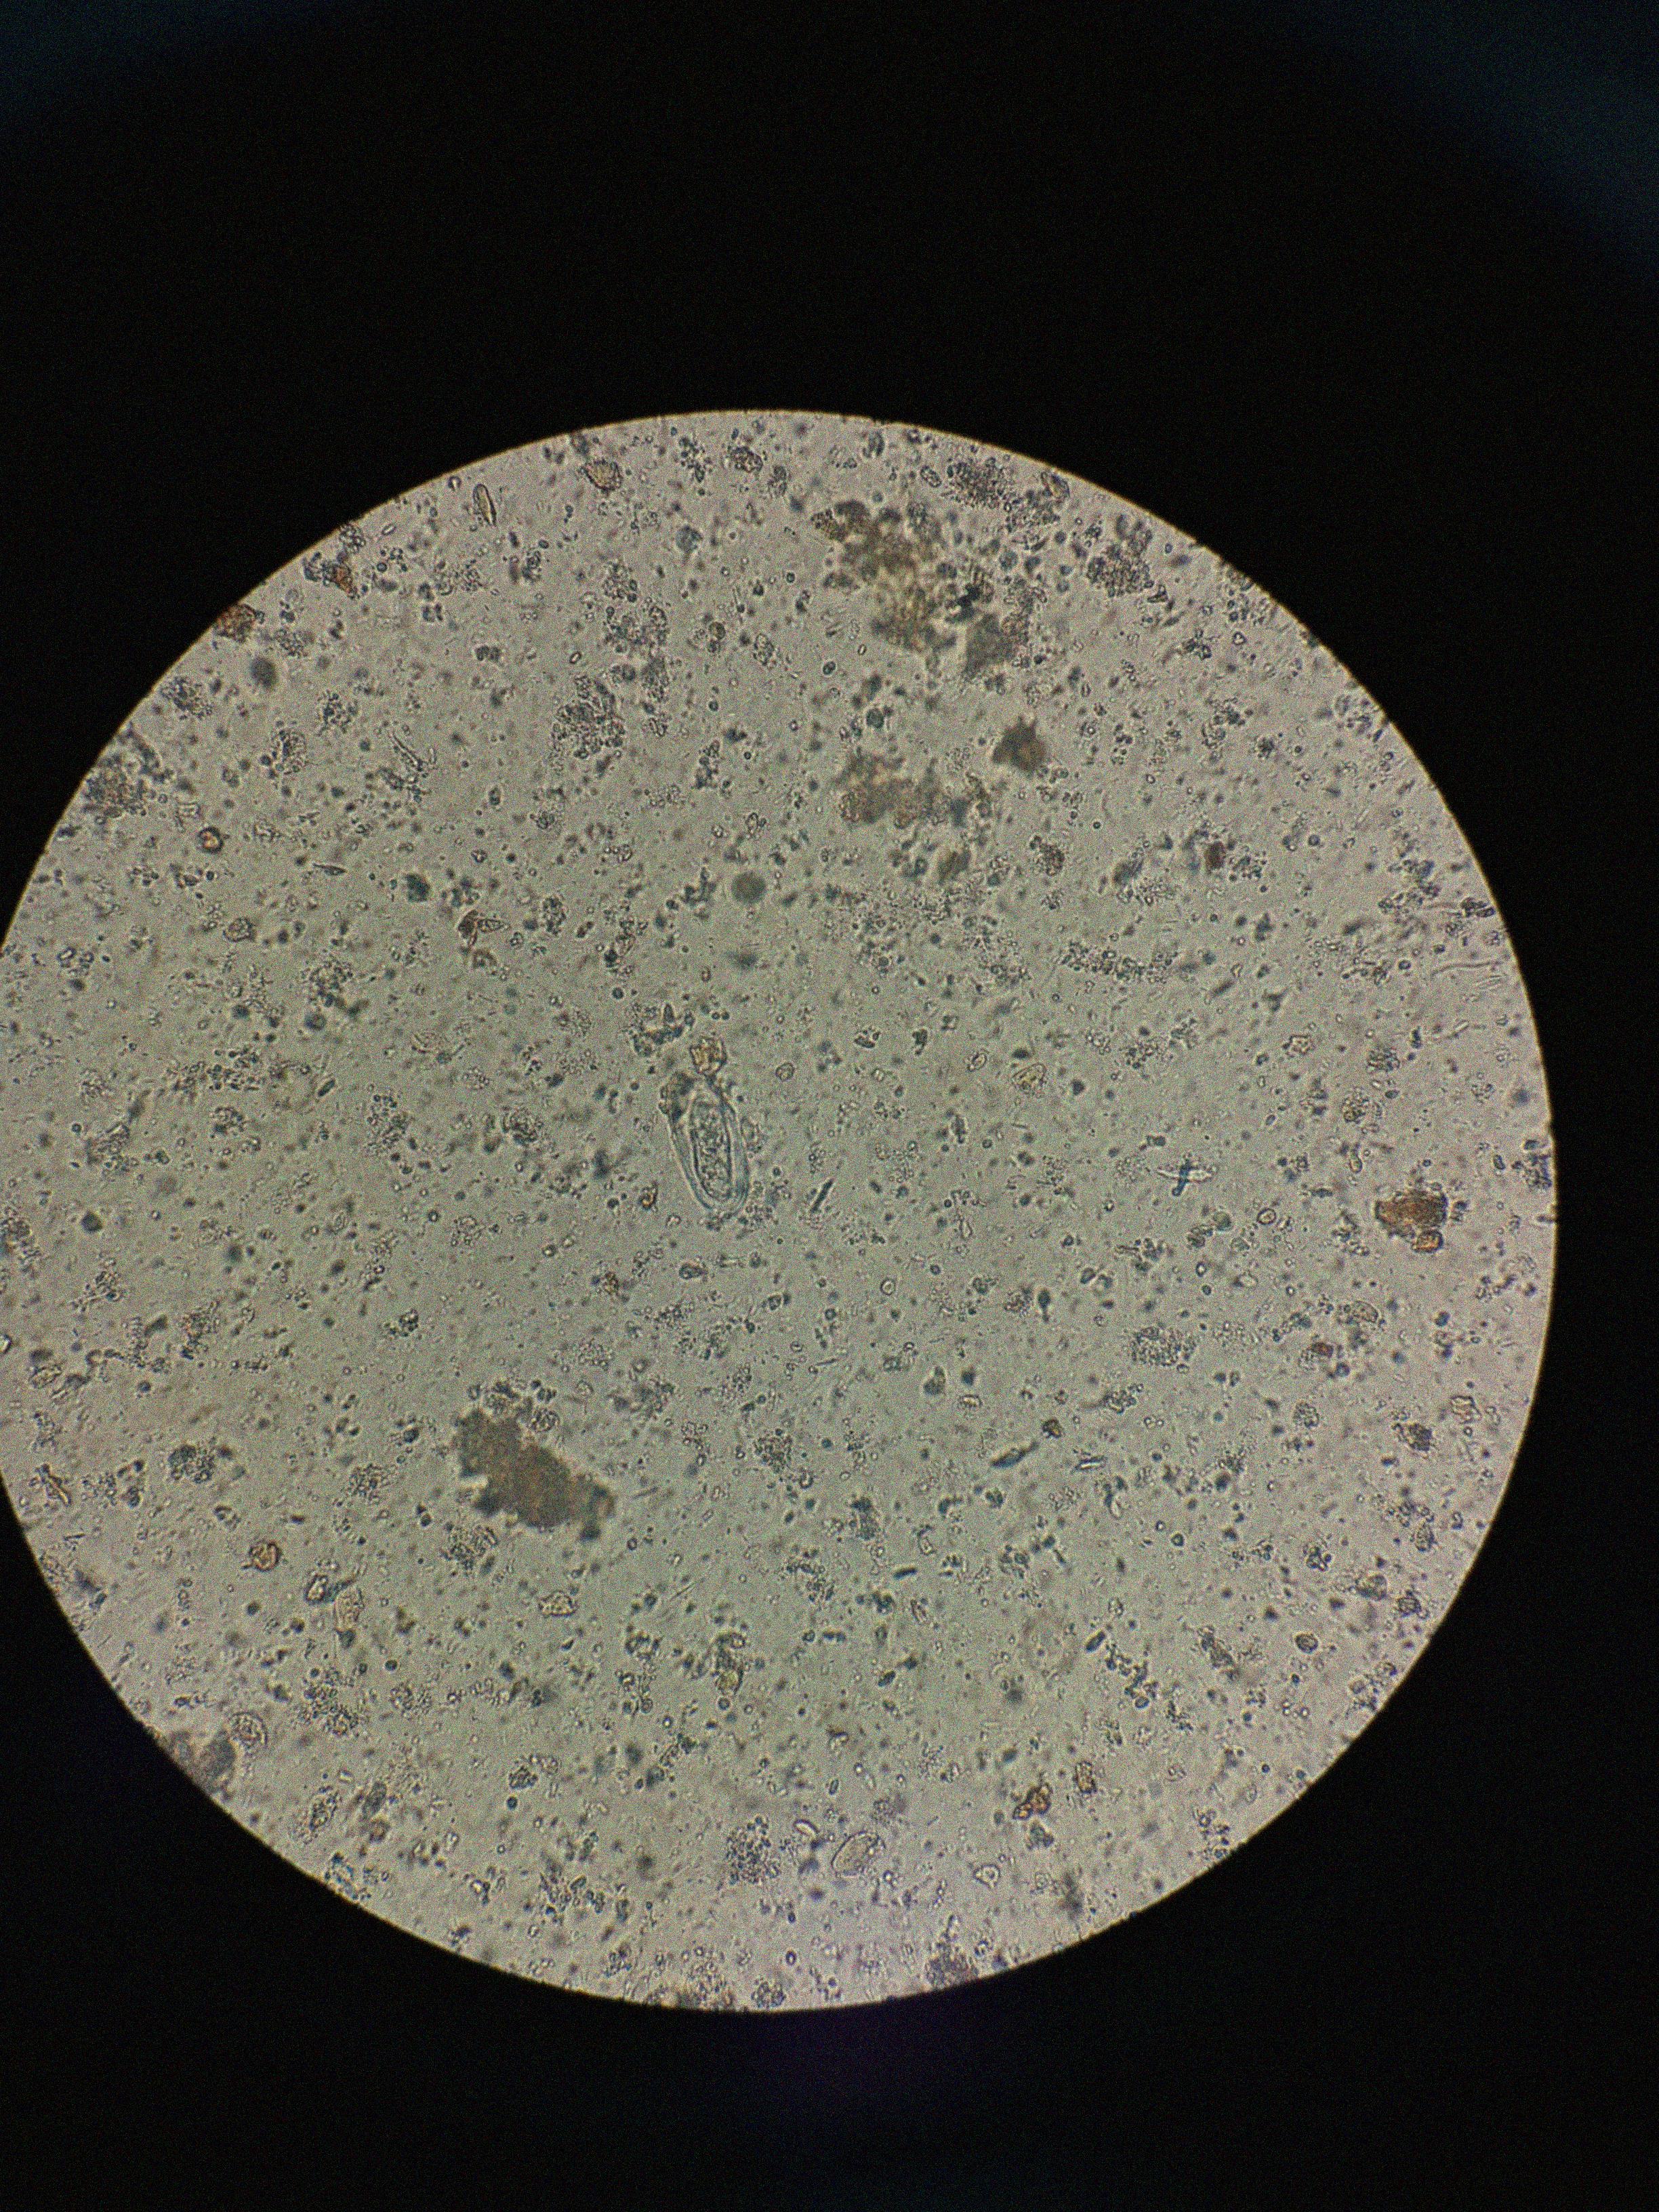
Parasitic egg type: Enterobius vermicularis